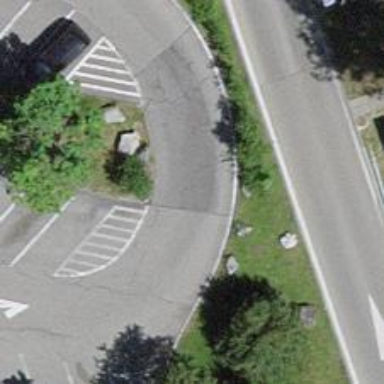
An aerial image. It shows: Asphalt parking aisle road for service vehicles.